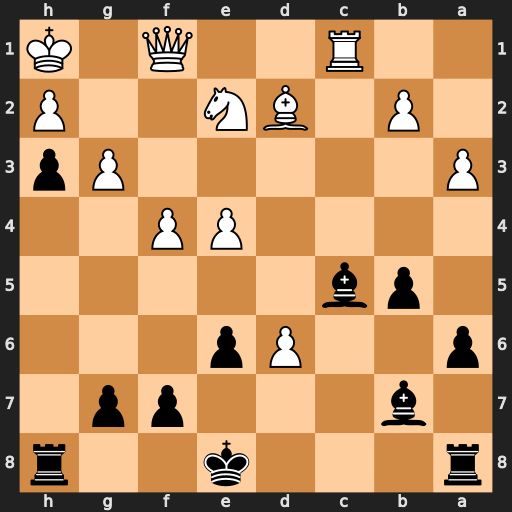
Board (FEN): r3k2r/1b3pp1/p2Pp3/1pb5/4PP2/P5Pp/1P1BN2P/2R2Q1K
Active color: b
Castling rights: kq
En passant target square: -
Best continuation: Bxe4+ Qf3 Bxf3#